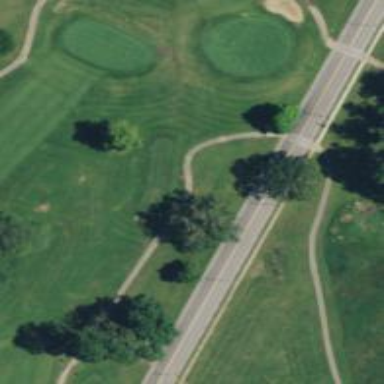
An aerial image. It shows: Golf tee on grassy land.